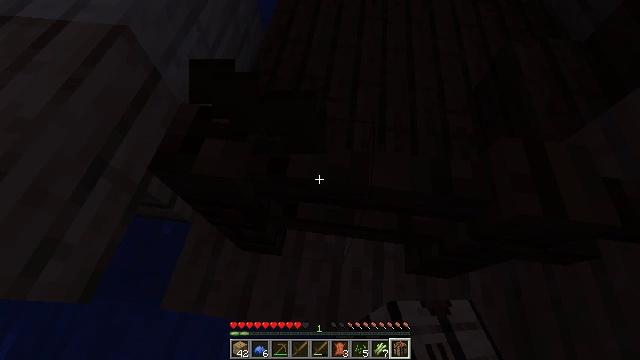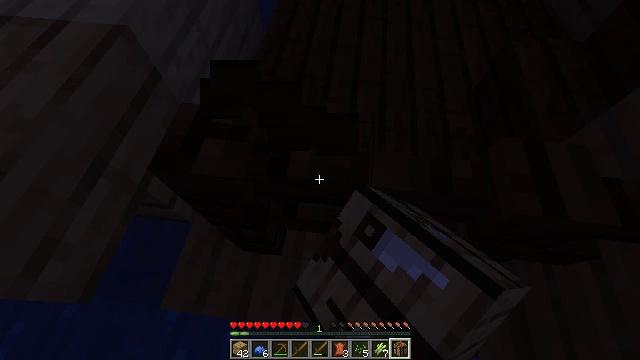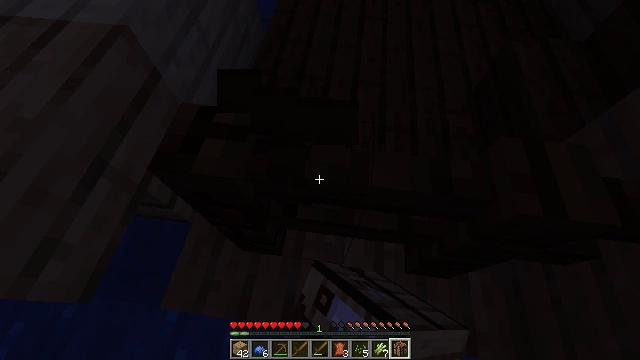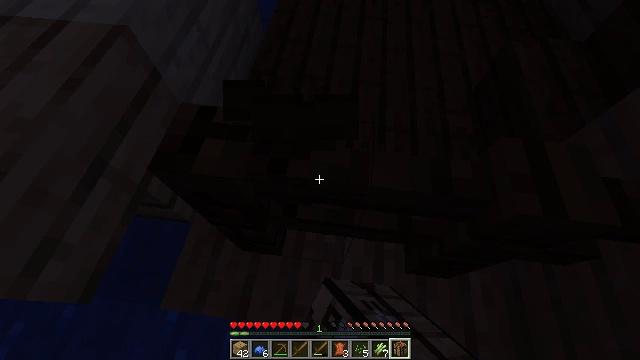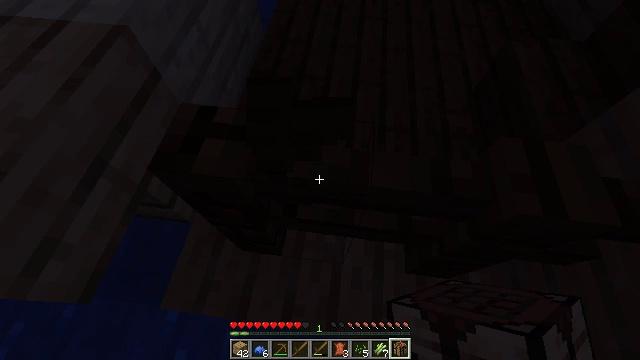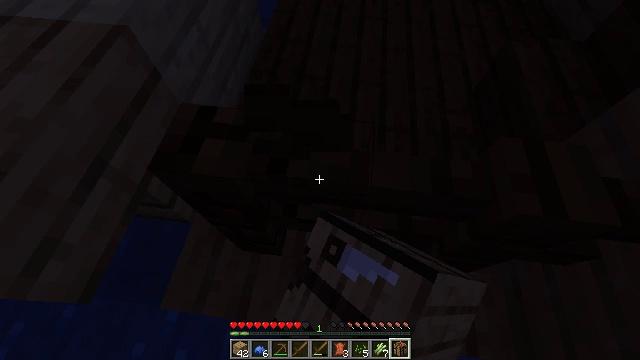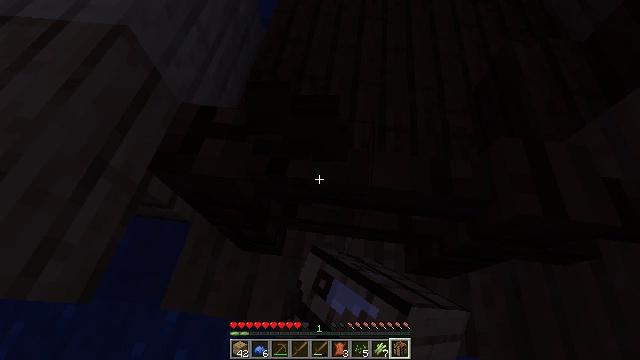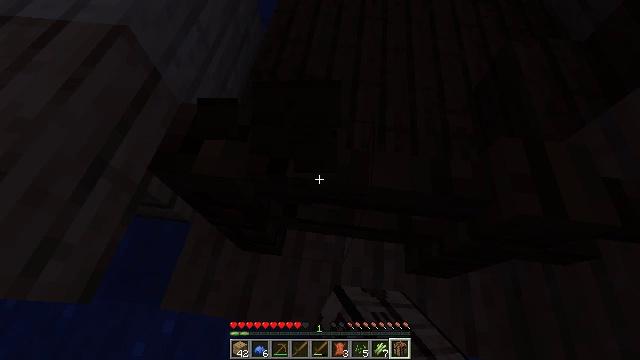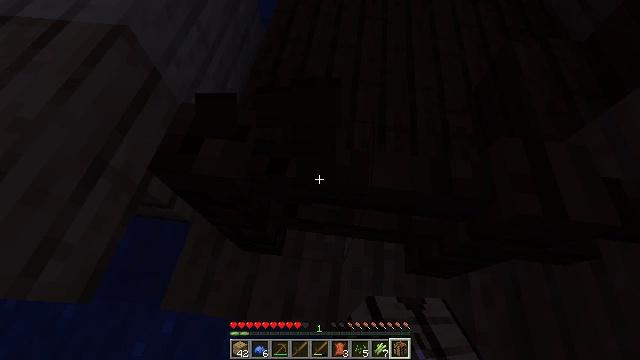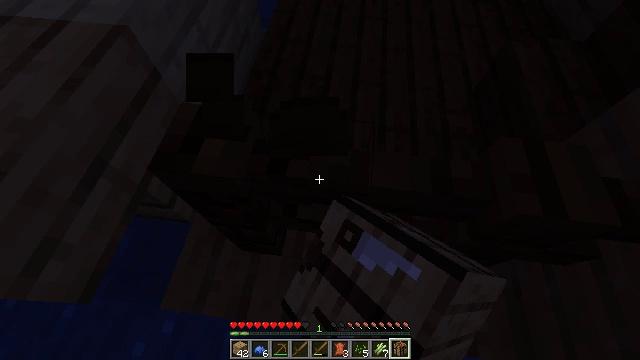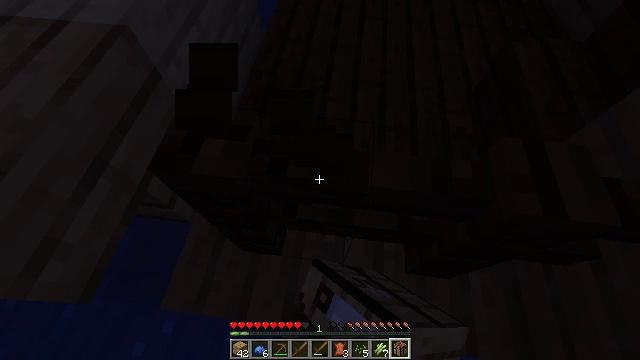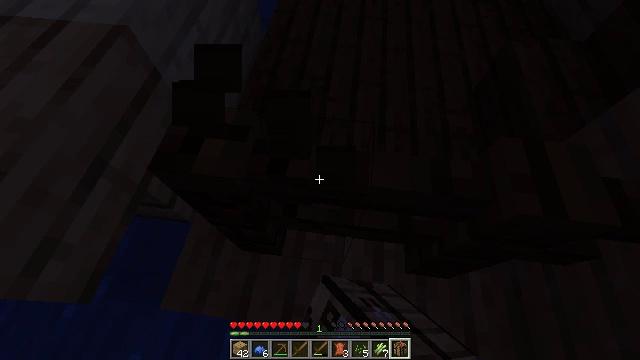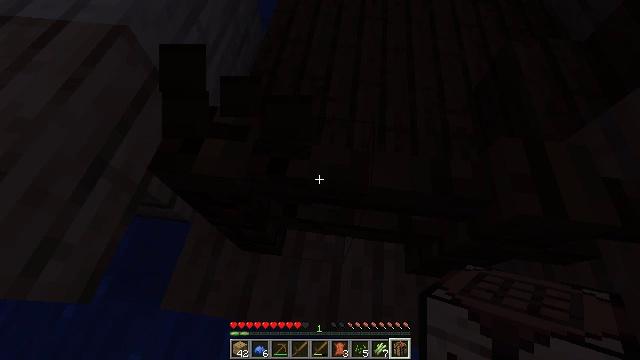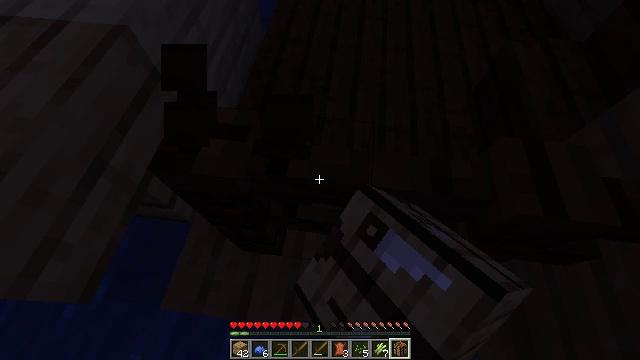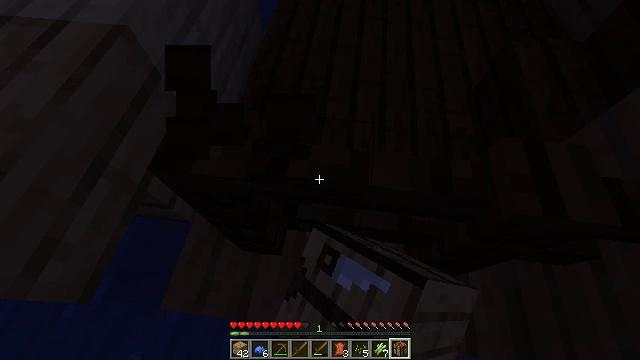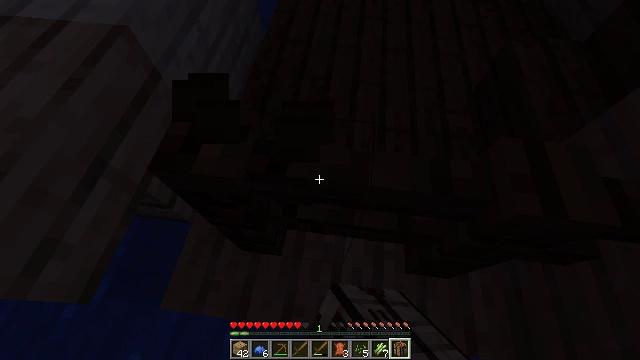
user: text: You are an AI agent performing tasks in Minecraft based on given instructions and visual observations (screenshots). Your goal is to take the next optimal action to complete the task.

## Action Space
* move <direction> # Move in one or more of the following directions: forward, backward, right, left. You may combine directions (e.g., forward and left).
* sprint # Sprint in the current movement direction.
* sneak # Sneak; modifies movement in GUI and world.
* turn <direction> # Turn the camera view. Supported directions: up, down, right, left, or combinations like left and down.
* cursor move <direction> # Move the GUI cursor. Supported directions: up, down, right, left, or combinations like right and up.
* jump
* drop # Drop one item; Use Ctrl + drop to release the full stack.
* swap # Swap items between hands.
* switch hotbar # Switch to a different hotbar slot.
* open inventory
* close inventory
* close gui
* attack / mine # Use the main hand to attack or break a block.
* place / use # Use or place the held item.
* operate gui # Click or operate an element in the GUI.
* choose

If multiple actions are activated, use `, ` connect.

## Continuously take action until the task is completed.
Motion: motion action
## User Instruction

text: Recycle the dark oak fence into the inventory.
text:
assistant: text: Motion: attack / mine
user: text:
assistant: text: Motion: attack / mine
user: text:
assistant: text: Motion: attack / mine
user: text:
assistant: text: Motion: attack / mine
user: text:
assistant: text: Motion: attack / mine
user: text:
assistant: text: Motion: attack / mine
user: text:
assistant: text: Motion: attack / mine
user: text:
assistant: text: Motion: attack / mine
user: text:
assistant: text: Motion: attack / mine
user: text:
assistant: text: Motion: attack / mine
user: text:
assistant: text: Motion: attack / mine
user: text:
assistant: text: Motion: attack / mine
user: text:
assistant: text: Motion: attack / mine
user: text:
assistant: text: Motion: attack / mine
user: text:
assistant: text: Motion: attack / mine
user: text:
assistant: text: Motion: attack / mine
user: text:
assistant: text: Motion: attack / mine
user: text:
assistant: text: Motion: attack / mine
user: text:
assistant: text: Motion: attack / mine
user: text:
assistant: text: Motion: attack / mine
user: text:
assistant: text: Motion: attack / mine
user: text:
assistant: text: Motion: attack / mine
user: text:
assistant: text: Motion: attack / mine
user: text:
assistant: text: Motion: attack / mine
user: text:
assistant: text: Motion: attack / mine
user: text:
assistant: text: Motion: attack / mine
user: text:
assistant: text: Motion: attack / mine
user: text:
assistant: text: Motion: attack / mine
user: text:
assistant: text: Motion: attack / mine
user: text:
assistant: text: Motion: attack / mine